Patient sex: M
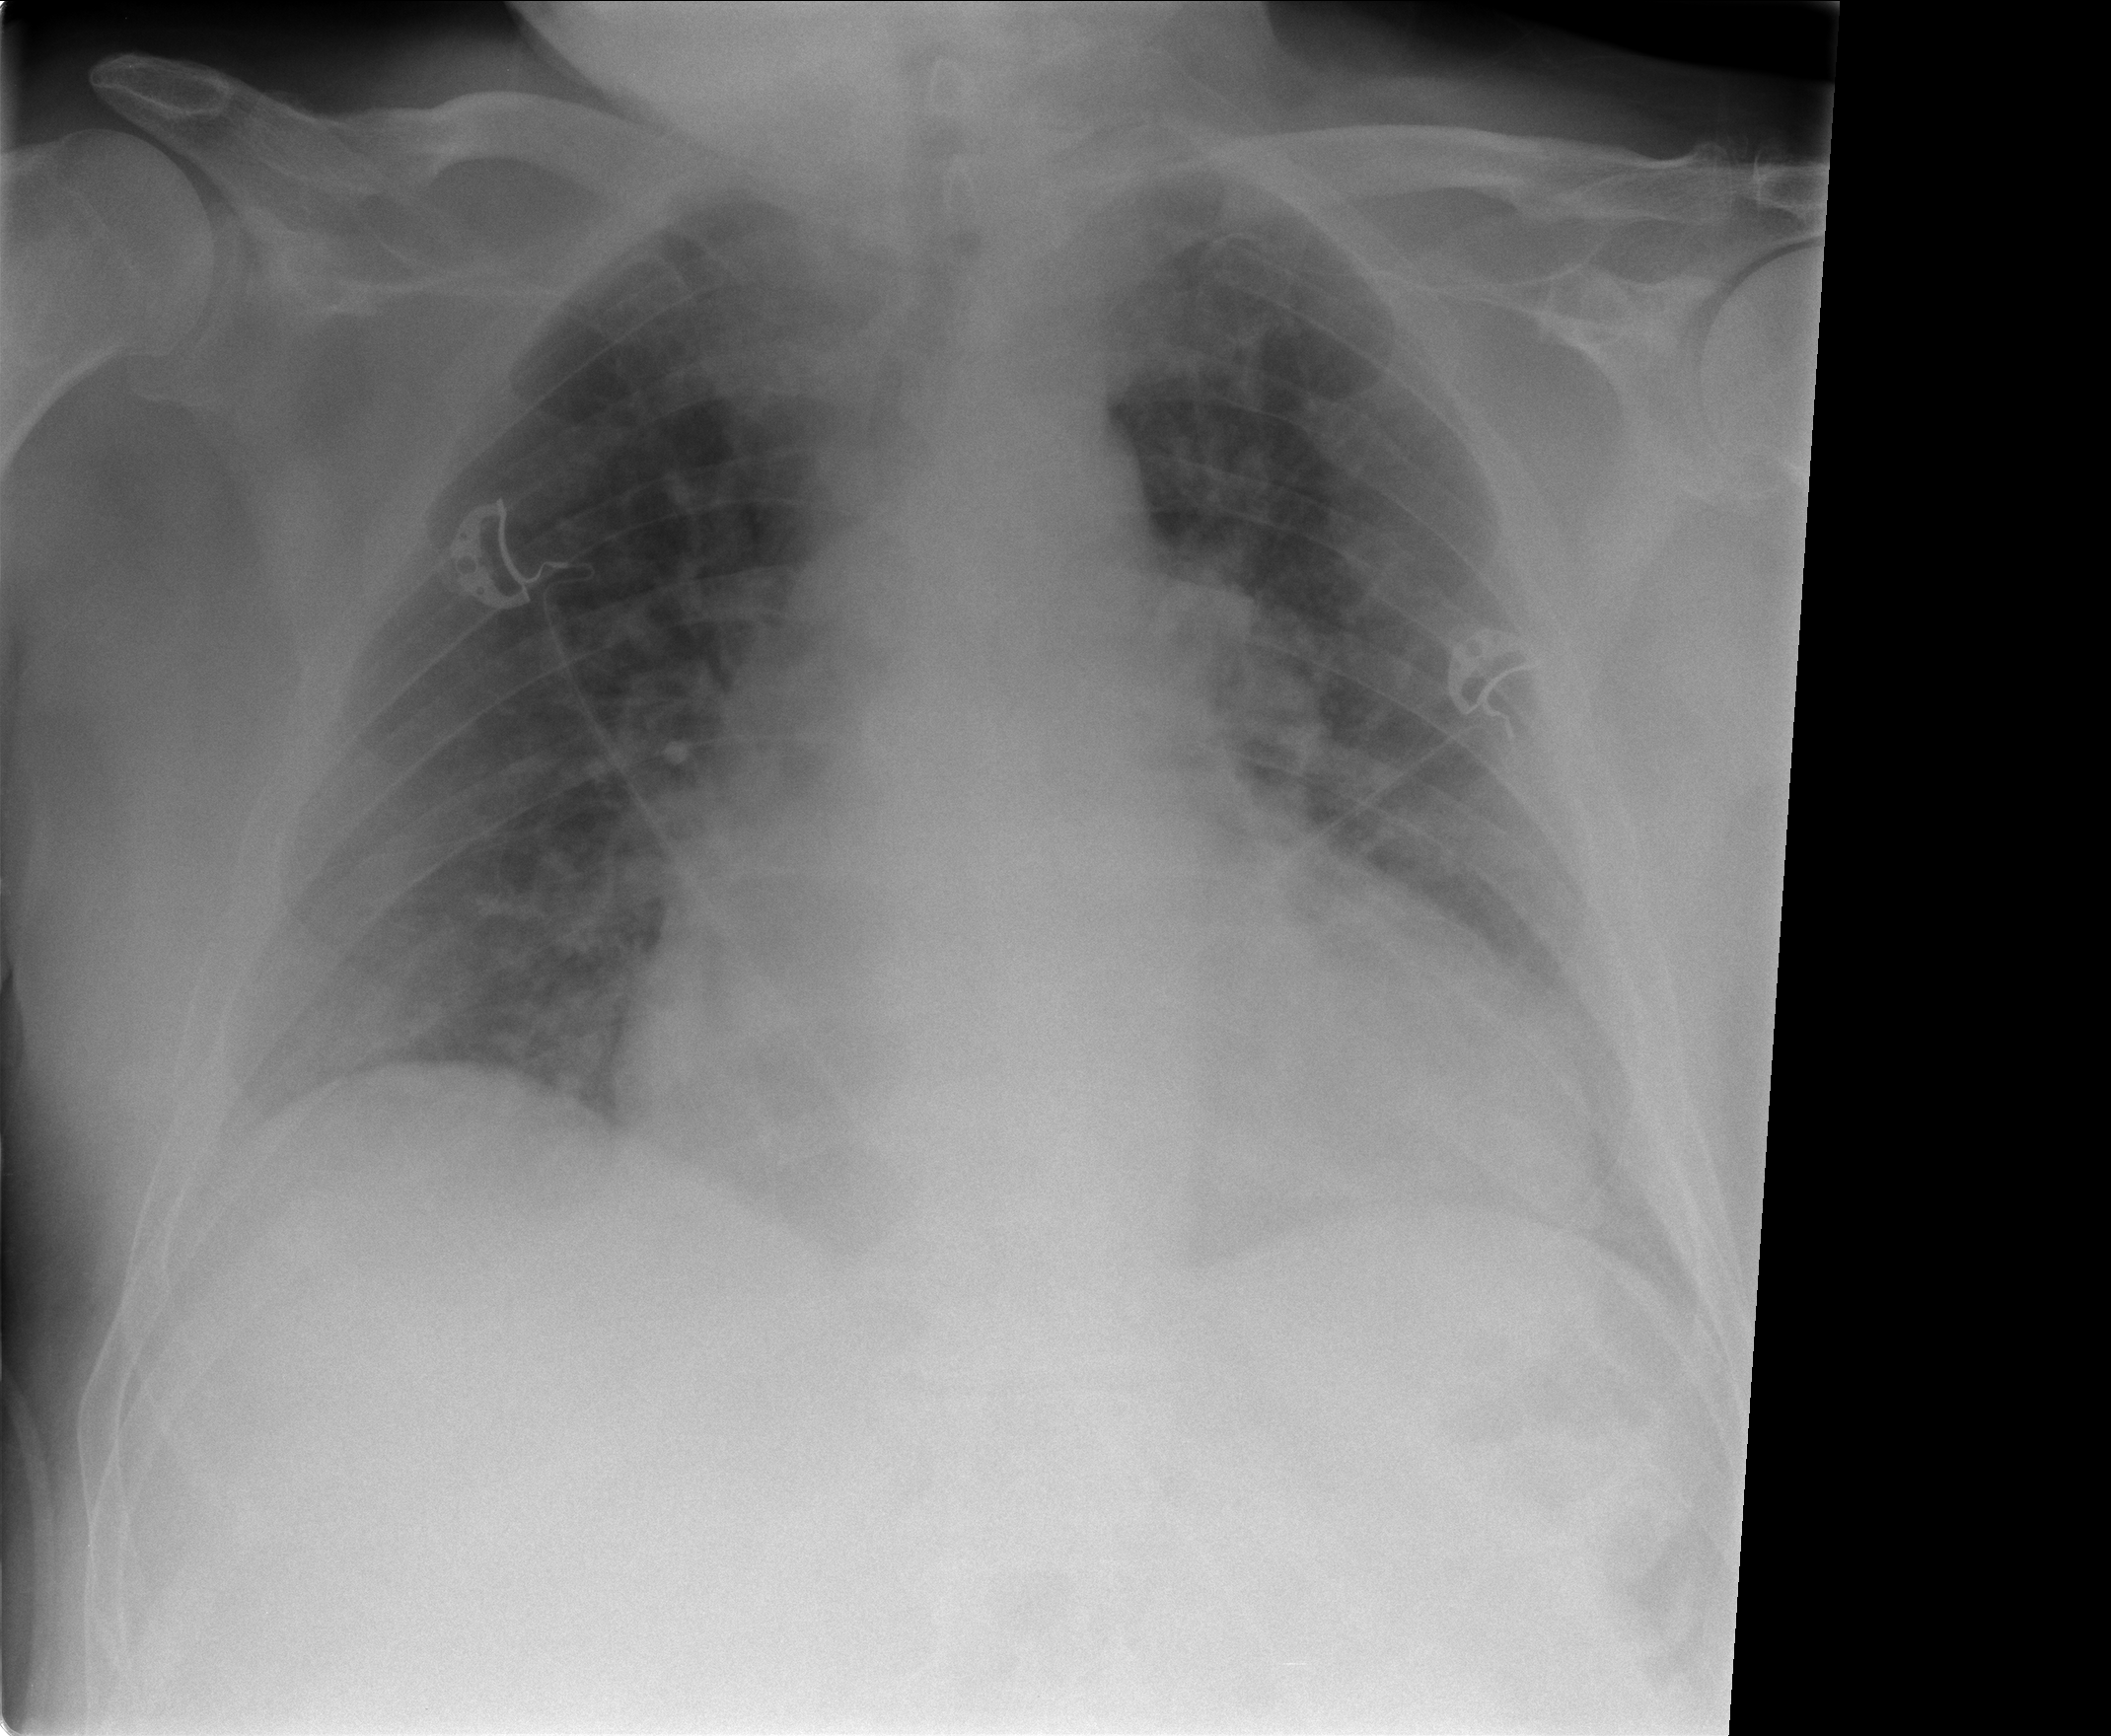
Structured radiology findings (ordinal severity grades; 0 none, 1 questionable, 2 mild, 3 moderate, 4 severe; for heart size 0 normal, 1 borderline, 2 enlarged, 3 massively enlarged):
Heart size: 2
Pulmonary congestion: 1
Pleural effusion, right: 0
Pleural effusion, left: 0
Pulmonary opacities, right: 0
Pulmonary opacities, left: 0
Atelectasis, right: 0
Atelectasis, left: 0